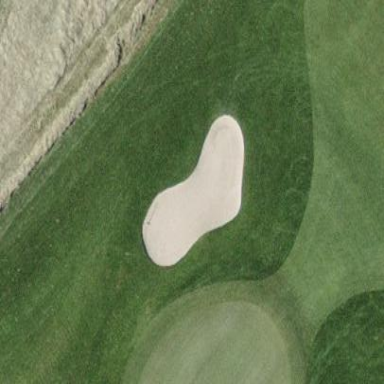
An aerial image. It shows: Golf bunker filled with natural sand.